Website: bh-photo
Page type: address-validator
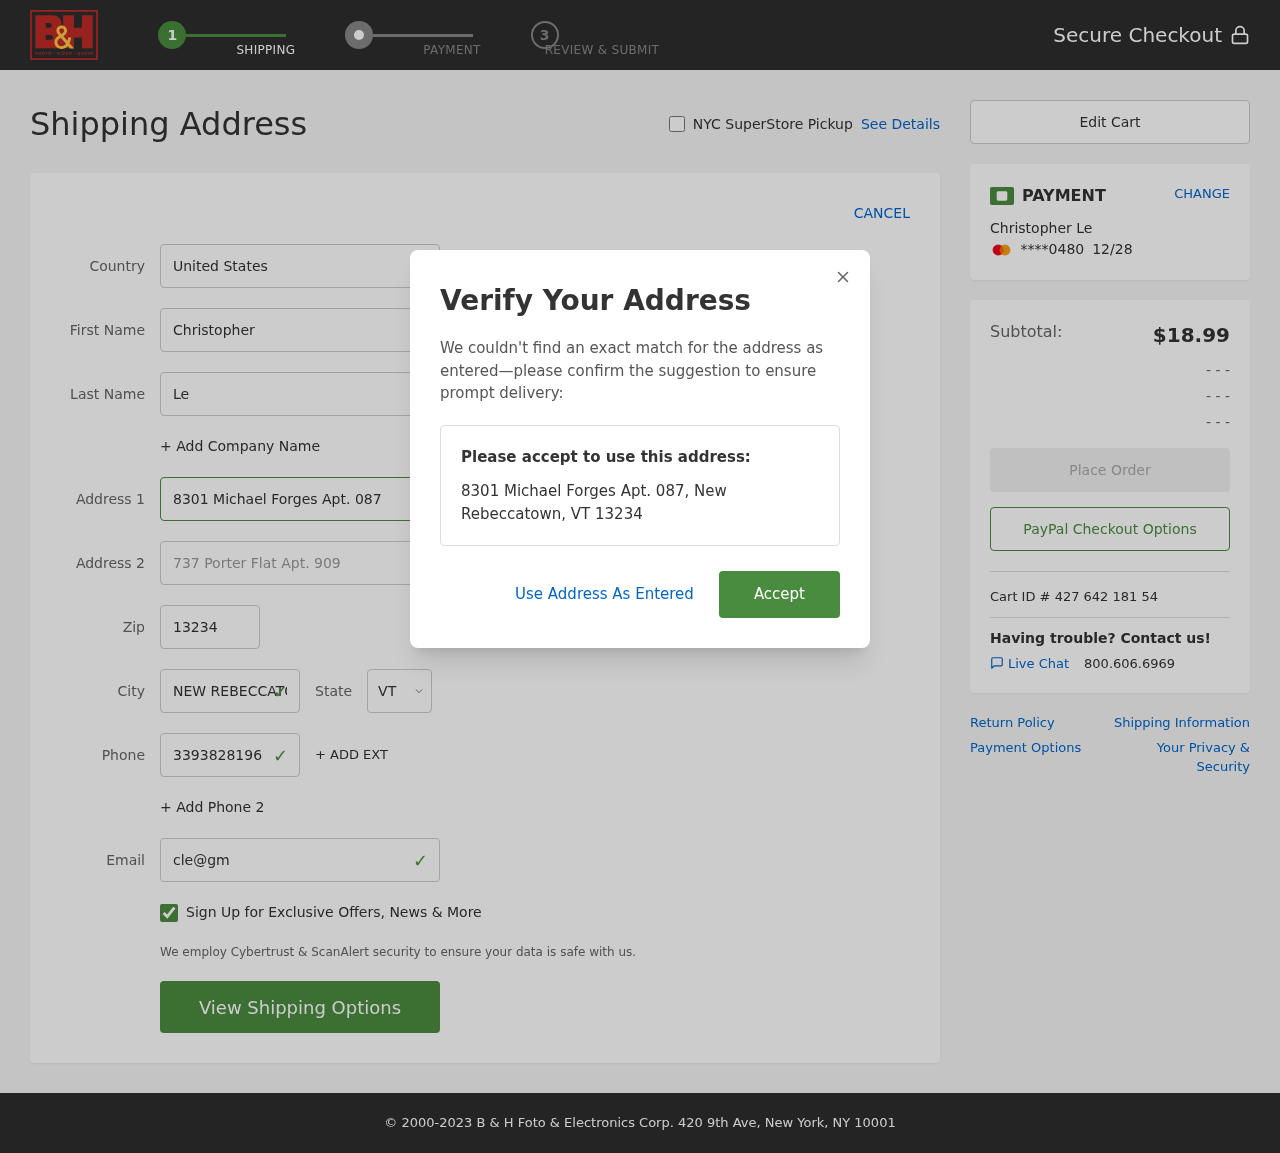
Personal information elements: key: PII_CARD_EXPIRY
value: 12/28
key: PII_CARD_LAST4
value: ****0480
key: PII_CITY
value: New Rebeccatown
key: PII_COUNTRY
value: United States
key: PII_EMAIL
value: cle@gmail.com
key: PII_FIRSTNAME
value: Christopher
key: PII_FULLNAME
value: Christopher Le
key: PII_LASTNAME
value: Le
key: PII_PHONE
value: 3393828196
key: PII_POSTCODE
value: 13234
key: PII_STATE_ABBR
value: VT
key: PII_STREET
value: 8301 Michael Forges Apt. 087
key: PII_STREET2
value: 737 Porter Flat Apt. 909
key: PII_CITY_STATE_ZIP
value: New Rebeccatown, VT 13234
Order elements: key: ORDER_SUBTOTAL
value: $18.99
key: ORDER_ID
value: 427 642 181 54